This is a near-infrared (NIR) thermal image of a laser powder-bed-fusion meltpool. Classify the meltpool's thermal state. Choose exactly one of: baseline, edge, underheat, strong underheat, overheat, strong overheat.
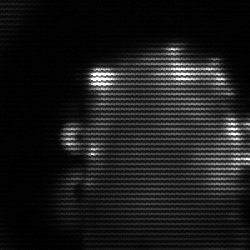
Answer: baseline